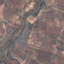
Land use / land cover class: PermanentCrop